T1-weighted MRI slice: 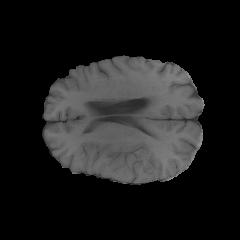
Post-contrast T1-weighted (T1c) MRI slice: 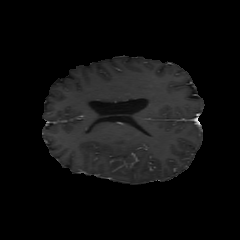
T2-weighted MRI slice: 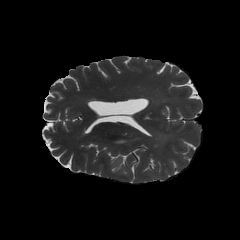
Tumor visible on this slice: yes